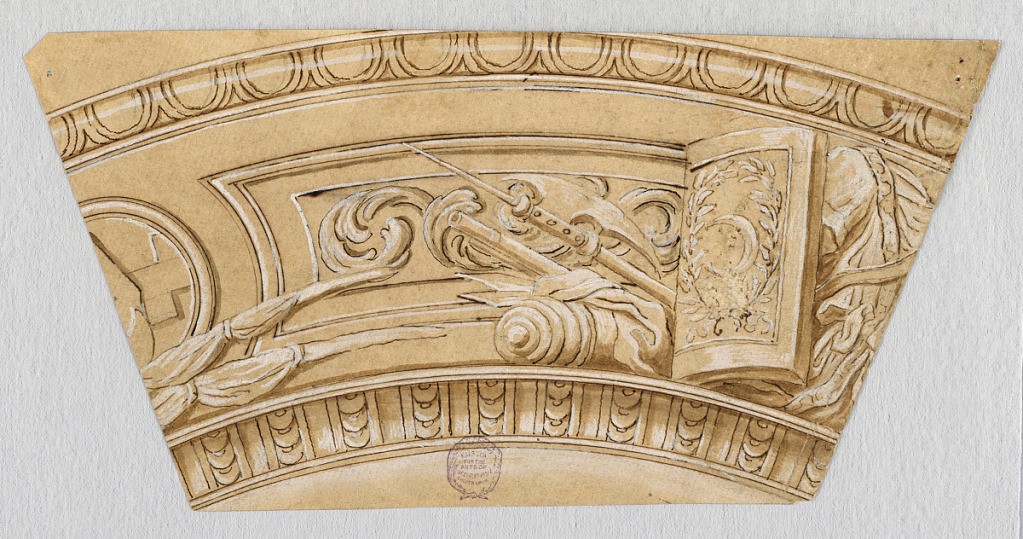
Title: Project for a Ceiling Frieze
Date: ca. 1650
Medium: Pen and brown ink, brush and brown wash, white heightening on off-white laid paper
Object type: Drawing
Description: Trapezoid. At right is a trophy with a rectangular shield.